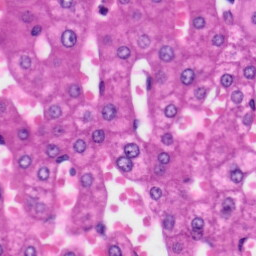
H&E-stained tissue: Liver